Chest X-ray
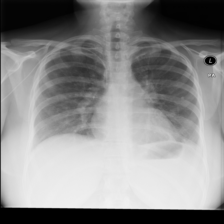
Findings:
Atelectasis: negative
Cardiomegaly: negative
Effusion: negative
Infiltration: negative
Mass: negative
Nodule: negative
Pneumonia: negative
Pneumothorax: negative
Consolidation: negative
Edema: negative
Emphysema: negative
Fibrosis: negative
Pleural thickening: negative
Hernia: negative